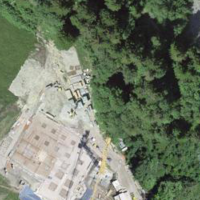
EUNIS habitat code: 43
Species observed at this site:
Geum rivale
Melilotus albus